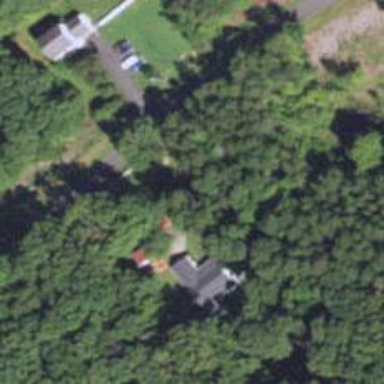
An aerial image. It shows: Driveway.